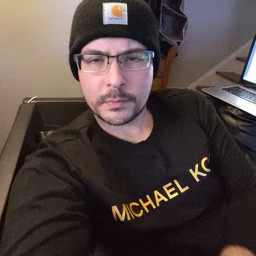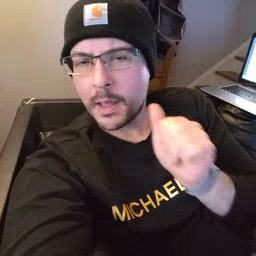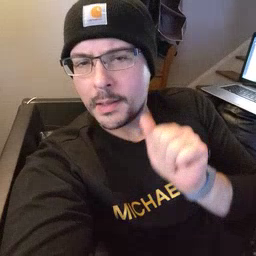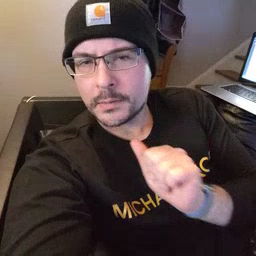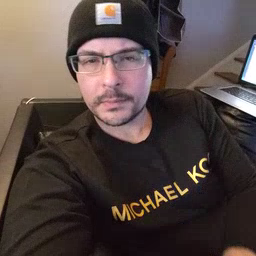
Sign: aunt